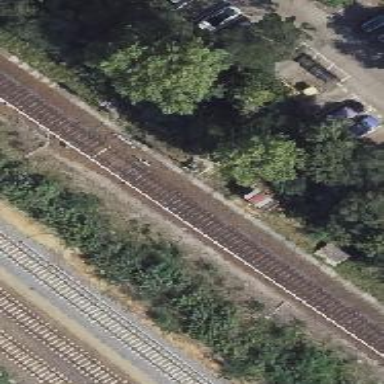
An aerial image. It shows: Railway signal.